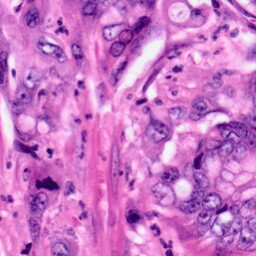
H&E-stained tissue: Pancreatic